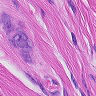
Metastatic tissue present: yes